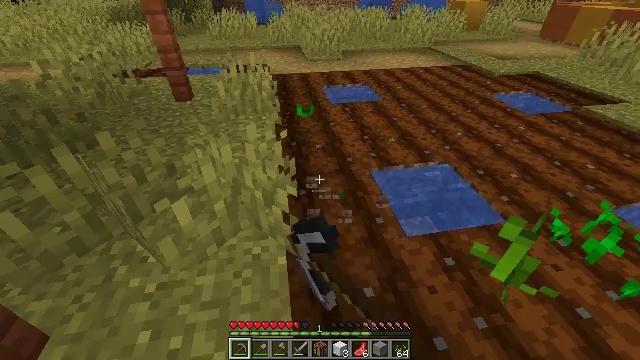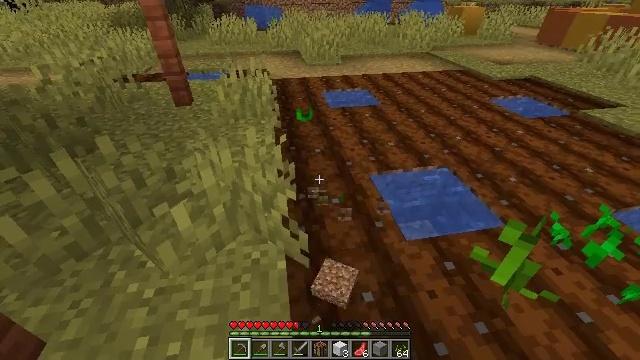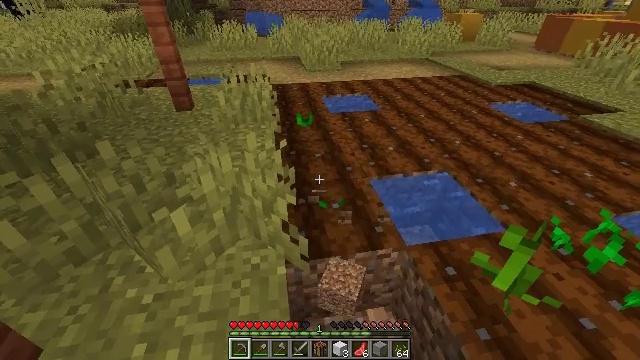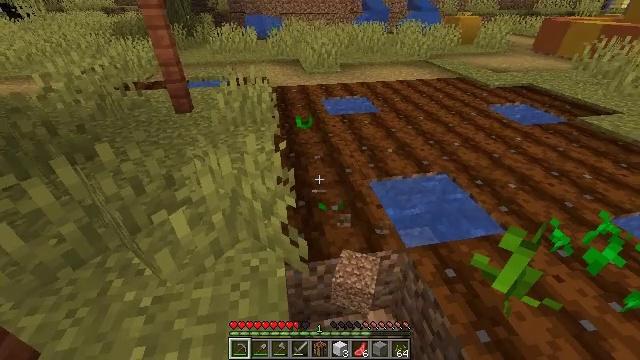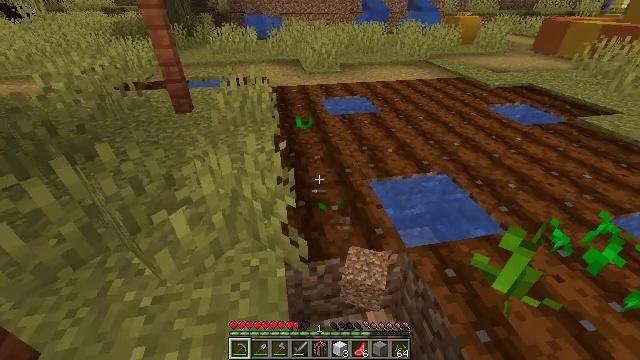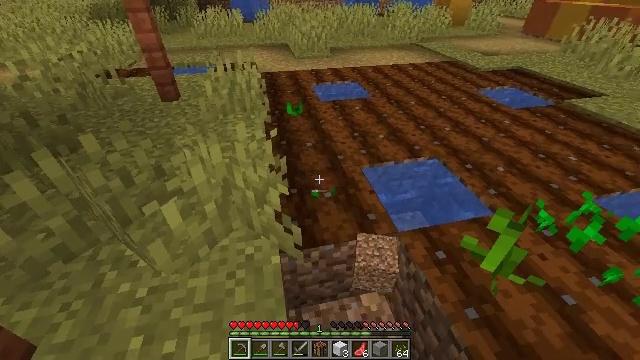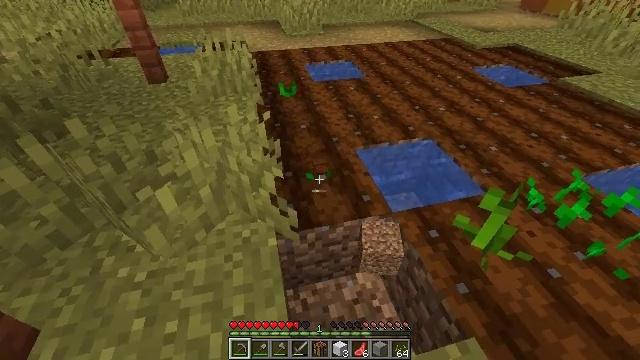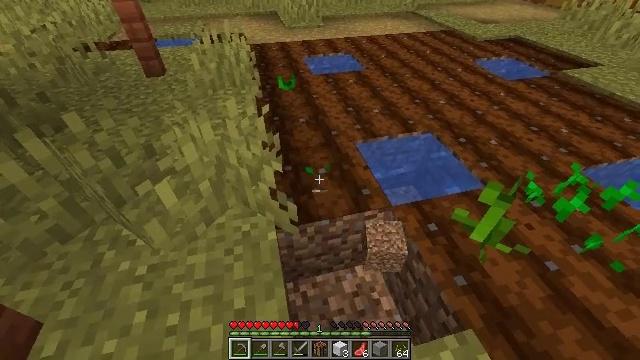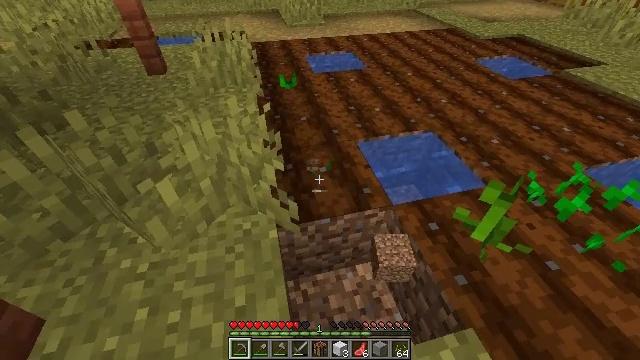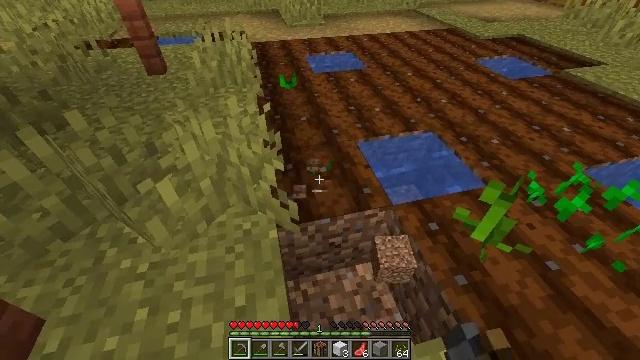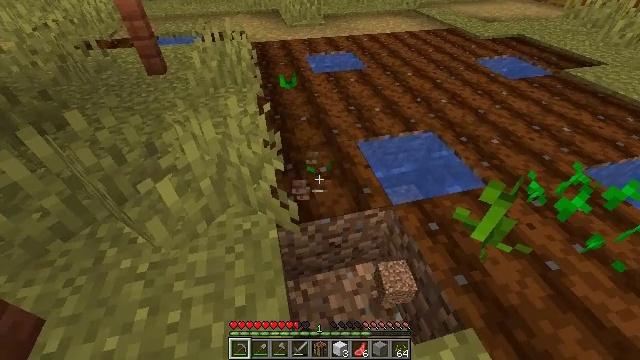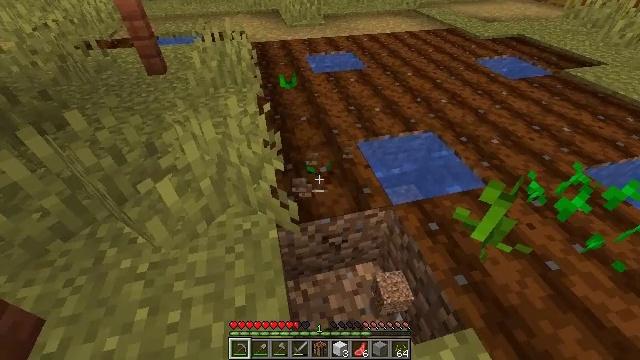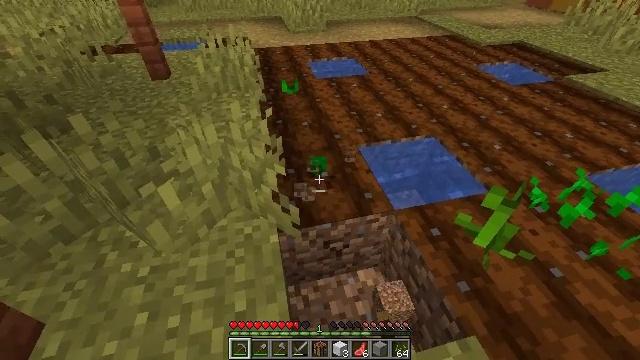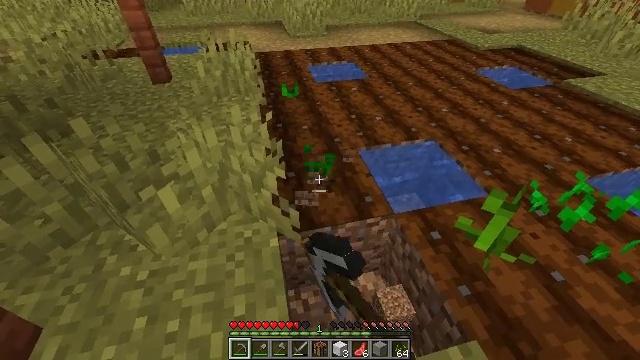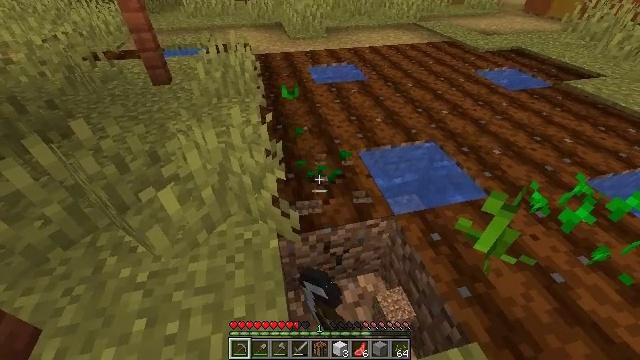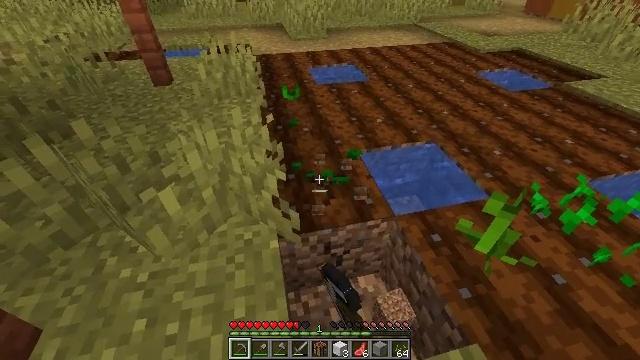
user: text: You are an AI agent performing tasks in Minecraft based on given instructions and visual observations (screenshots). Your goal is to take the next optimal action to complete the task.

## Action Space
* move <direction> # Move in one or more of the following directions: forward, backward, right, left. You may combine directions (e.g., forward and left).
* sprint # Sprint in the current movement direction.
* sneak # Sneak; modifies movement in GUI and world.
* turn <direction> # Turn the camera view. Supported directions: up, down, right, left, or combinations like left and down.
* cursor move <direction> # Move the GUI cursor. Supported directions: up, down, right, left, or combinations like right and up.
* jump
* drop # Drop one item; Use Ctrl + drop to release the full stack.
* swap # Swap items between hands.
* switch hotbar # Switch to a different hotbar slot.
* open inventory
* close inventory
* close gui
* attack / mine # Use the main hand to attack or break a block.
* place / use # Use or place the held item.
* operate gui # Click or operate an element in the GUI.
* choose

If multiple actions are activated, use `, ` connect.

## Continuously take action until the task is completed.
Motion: motion action
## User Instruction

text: Harvest the melon stem from your garden.
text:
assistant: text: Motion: no_op
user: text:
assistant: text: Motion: turn up
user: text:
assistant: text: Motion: no_op
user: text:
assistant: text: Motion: no_op
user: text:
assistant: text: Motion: turn right and down
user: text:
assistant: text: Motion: turn right and down
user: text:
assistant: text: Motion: turn down
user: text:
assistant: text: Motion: attack / mine
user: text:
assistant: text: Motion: attack / mine
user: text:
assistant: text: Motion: attack / mine
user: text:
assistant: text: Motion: attack / mine
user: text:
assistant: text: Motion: turn up, attack / mine
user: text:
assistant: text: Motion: attack / mine
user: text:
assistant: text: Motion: attack / mine
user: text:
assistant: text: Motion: attack / mine
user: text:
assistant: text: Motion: attack / mine
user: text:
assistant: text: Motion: attack / mine